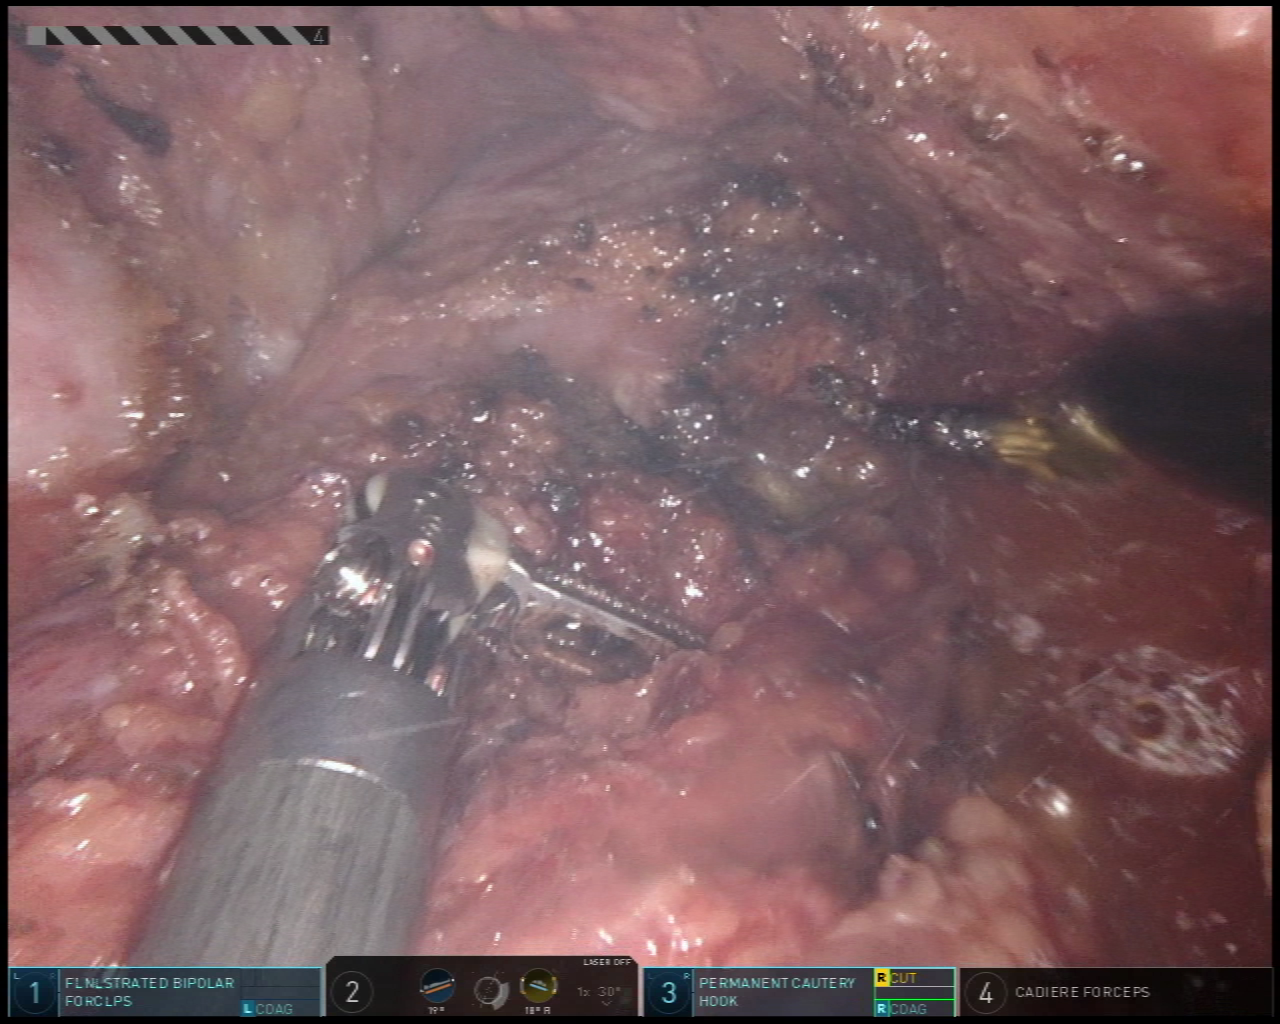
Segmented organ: vesicular_glands
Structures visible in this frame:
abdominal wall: no
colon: no
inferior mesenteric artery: no
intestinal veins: no
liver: no
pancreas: no
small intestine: no
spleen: no
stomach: no
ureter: no
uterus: no
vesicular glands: yes